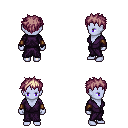
a pixel art fantasy rpg character, female body template, dark elf, purple skin, purple robe, white pants, white blonde bedhead hairstyle, leather bracers, four views (front, back, left, right), 2x2 character sprite sheet, small pixel art, hard edges, no anti-aliasing